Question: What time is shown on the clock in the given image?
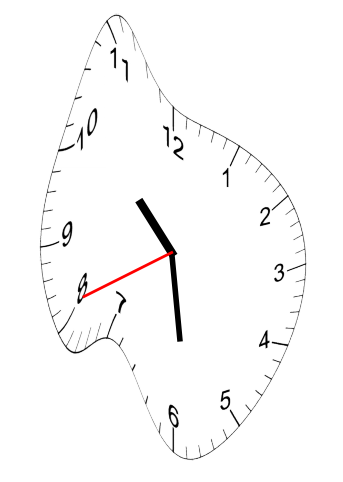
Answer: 10:28:41